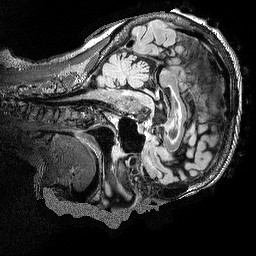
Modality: FLAIR
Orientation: sagittal
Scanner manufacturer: siemens
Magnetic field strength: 3 T
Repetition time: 5 s
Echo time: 0.391 s